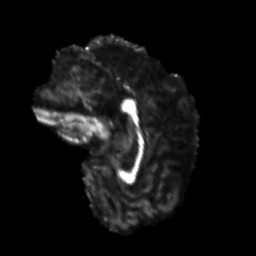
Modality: FA
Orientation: sagittal
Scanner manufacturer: siemens
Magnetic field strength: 3 T
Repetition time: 7.8 s
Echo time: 0.09 s